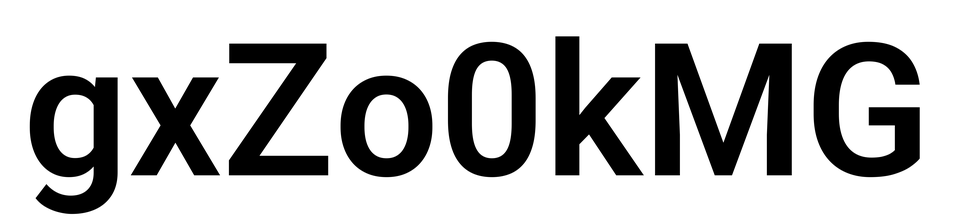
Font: Roboto_SemiBold